Question: What I want to do is simple. I want to be able to draw a message box to the screen that wraps the height of the box to the size of the text within it.
I am using android's canvas objects to do this, but I do not know how this can be done with this library.
I am trying to reproduce this:

I want to be able to change the text that is within the banner and have it wrap the height. Can someone tell me how this is done?
EDIT
This is what I have currently. There is a lot of math and it barely works for one resolution let alone all of them.
'''
int x = (int) SCREEN_WIDTH / 2, y = (int) ((SCREEN_HEIGHT / 1.3f) + messageBox.getPaint().getTextSize() + 10);
String[] message = messageBox.getMessage().split("
");
for (String line: message)
{
System.out.println(message.length);
canvas.drawText(line, x, y, messageBox.getPaint());
y += -messageBox.getPaint().ascent() + messageBox.getPaint().descent();
}
'''
and
'''
private void resizeBox() {
if(message == null)
return;
String[] msg = message.split("
");
this.bottom += (this.getPaint().getTextSize() + 10) * msg.length;
}
'''
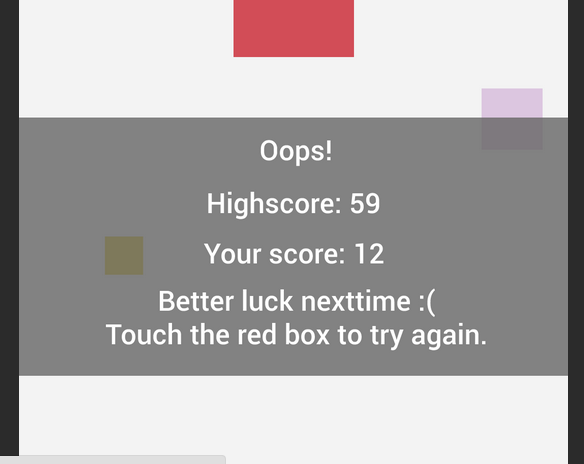
Answer: > I am not using XML within my application
Has someone given you the impression that 'using XML within [an Android] application' is a ?
It's not.
What you are trying to accomplish would take barely 5 minutes if you the tools at your disposal.
> There must be an easy way to do this or else why do people use android
=.=
No idea what you mean by this.
> I just draw RectF's and draw Text using the canvas
Okay, then:

In this image, the raw text is:
'''
"Oops!
" +
"Highscore: 59
" +
"Your score: 12
" +
"Better luck next time :(
" +
"Touch the red box to try again."
'''
As you can see, the line-widths fit comfortably in the given space - lines don't wrap.
In the next image, the last line-break ('
') has been removed to give you an example of what happens when line-widths do not fit inside the screen width:

Text for the second image is:
'''
"Oops!
" +
"Highscore: 59
" +
"Your score: 12
" +
"Better luck next time :( Touch the red box to try again."
'''
We're using 'StaticLayout' to render the text here: <URL>
'StaticLayout' takes care of all the details required to draw text on 'Canvas'. Here's what the 'onDraw(Canvas)' looks like:
'''
@Override
protected void onDraw(Canvas canvas) {
super.onDraw(canvas);
if (mStaticLayout == null) {
mStaticLayout = new StaticLayout(mText, mTextPaint, getWidth(),
Layout.Alignment.ALIGN_CENTER, 1f, 0f, true);
}
canvas.save();
// Go to where we need to draw this text
canvas.translate(0, getHeight() / 2 - mStaticLayout.getHeight() / 2);
// 'mBoundingBoxPaint' is an instance of 'Paint'
mBoundingBoxPaint.setColor(Color.BLACK);
mBoundingBoxPaint.setAlpha(100);
// Draw the bounding box *before* drawing the text
canvas.drawRect(0, /* paddingTop */-50, mStaticLayout.getWidth(),
mStaticLayout.getHeight() + /* paddingBottom */50,
mBoundingBoxPaint);
// Draw the text
mStaticLayout.draw(canvas);
canvas.restore();
}
'''
You can read more on working with 'StaticLayout' at the link given above. Or, you can go through its source code to get a better understanding of how it renders the text.